Question: everything is working fine, but with an anomaly of 1 month.
I want to show months in descending order,
'''
ng-options="i as payrollRule.prd_date_display for (i,payrollRule) in payrollRules | orderBy:'-time'"
'''
with JSON <URL>
but as you see in img, only 01 Apr 2014 is coming at 2nd position instead of last. Any suggestion?

<URL>
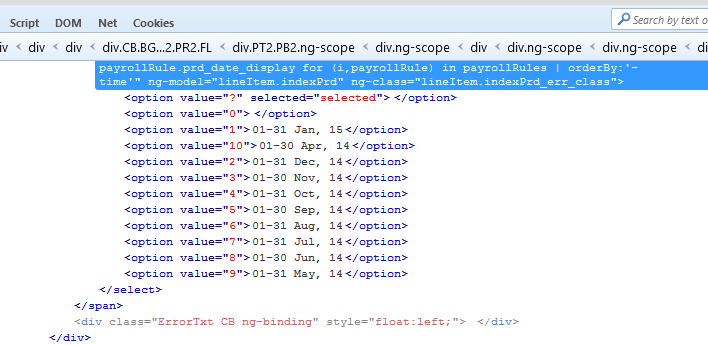
Answer: This is how you should use your HTML syntax:
'''
<select ng-model="selected" ng-options="i as i.prd_date_display for i in payrollRules | orderBy:'-time'"></select>
'''
The i is the object that will be in your selected variable, your 'i' variable is what you want to iterate over, hence the 'for i in payrollRules'. And then you display the property you want with 'as i.prd_date_display'.
However, this still result in an extra empty option since you have that empty object. You might want to filter it out.
<URL>